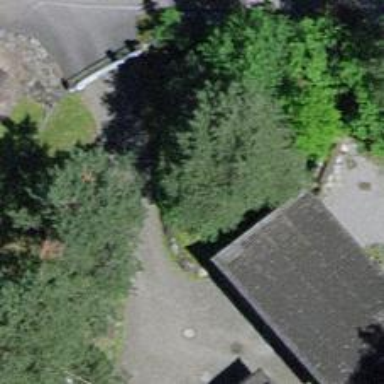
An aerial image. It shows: Garage.